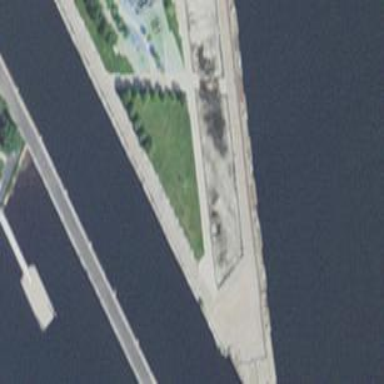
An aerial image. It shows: Dock located along the waterway.